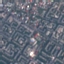
Label: Residential